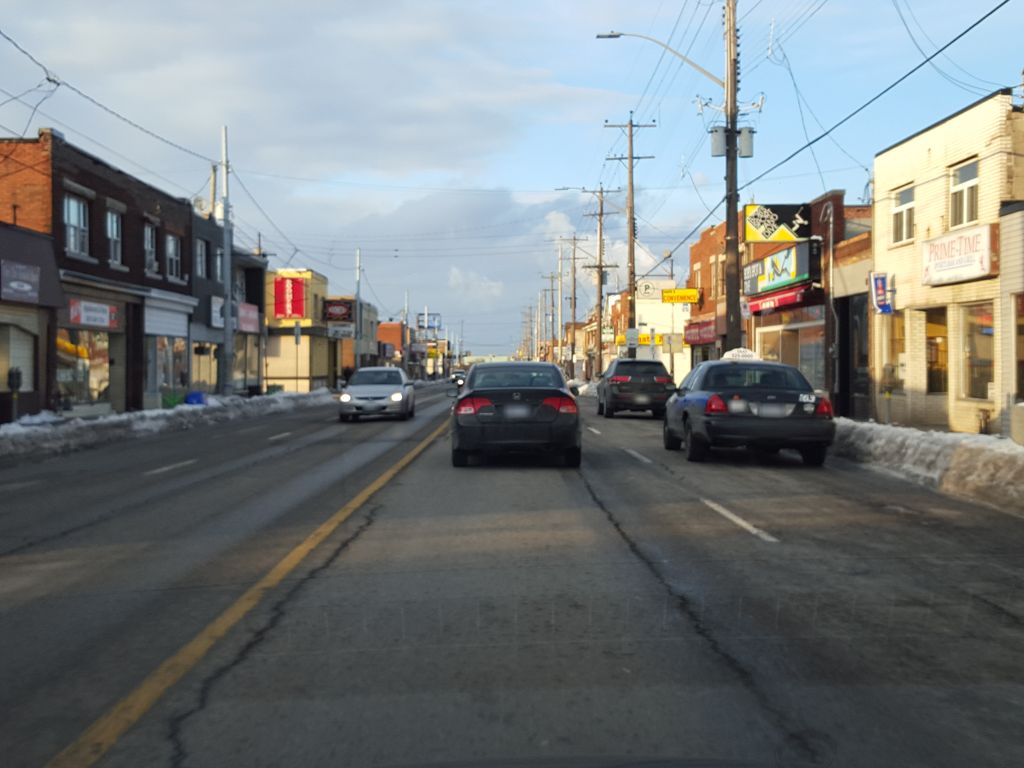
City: hamilton